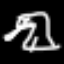
Label: frog